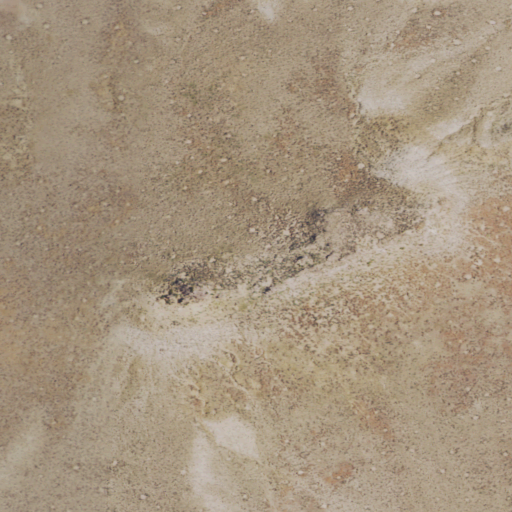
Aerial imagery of mountain in Wyoming named Haybarn Hill containing only shrub